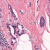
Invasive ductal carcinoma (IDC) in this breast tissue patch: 1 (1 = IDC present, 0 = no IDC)